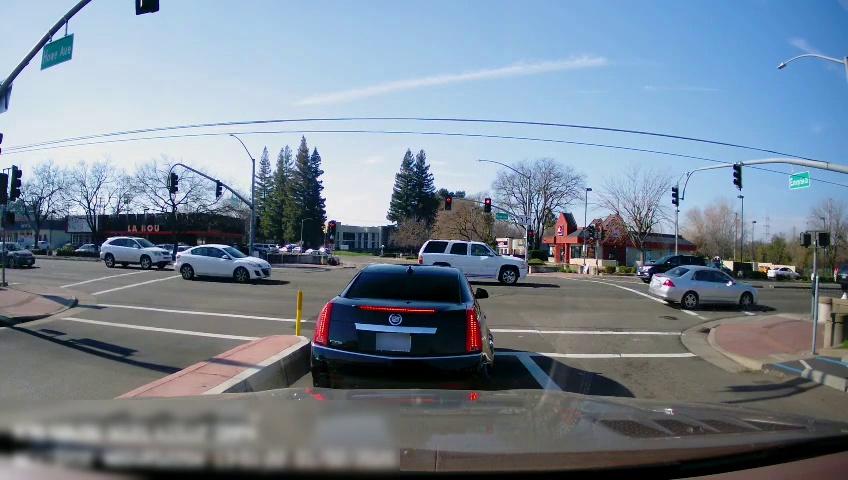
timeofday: Day
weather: Sunny
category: Drivable Space
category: Vehicles | SUV
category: Vehicles | SUV
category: Vehicles | Car
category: Vehicles | Car
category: Vehicles | SUV
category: Vehicles | Car
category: Vehicles | SUV
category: Vehicles | Car
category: Vehicles | Car
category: Vehicles | Car
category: Vehicles | Car
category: Lanes | Opposite Lane
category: Lanes | Current Lane
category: Traffic | Lights
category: Traffic | Signs
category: Traffic | Lights
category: Traffic | Lights
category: Traffic | Lights
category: Traffic | Lights
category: Traffic | Lights
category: Traffic | Lights
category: Traffic | Lights
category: Traffic | Lights
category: Traffic | Signs
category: Traffic | Lights
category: Traffic | Lights
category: Traffic | Lights
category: Traffic | Lights
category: Traffic | Lights
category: Traffic | Signs
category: Traffic | Lights
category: Traffic | Lights
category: Traffic | Lights